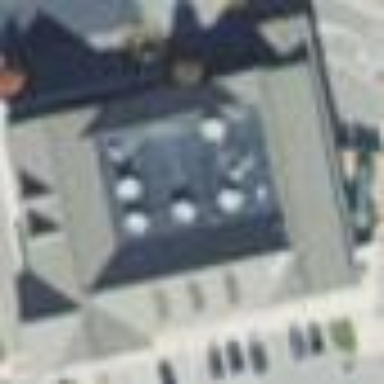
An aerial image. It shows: Building.